Question: I'm trying to deploy my C++ program. Every functionality of it works if I run the program from the VS IDE (release mode). When I ordinarily run the same executable, the main window comes up fine and its non-OpenCV functionality works; but when I try to open a picture and have the program use OpenCV stuff (opening it invokes the use of several OpenCV manipulations on the picture), it crashes.
I ran 'windeployqt' from the Developer Command Prompt for VS 2017 successfully. It didn't copy the OpenCV dlls next to my executable, though, so I copied 'opencv_world400.dll' and 'opencv_ffmpeg400_64.dll' next to the other dlls. I assume this is the step where I'm missing something.
The folder looks like this now:

I'm using VS2017 with Qt5.10.1 and OpenCV4.0. I don't think I can insert relevant code as the project is quite big and it uses OpenCV functionality extensively.
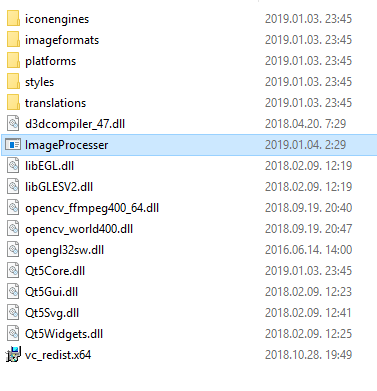
Answer: I figured it out, the problem was unrelated to OpenCV ('opencv_world400.dll' was sufficient to copy into the folder).
The problem was: I used Qt's 'applicationDirPath()', which returns the executable's path, to access a folder I was supposed to have previously created there, but did not. The program, if ran from VS, was accessing the existing folder in the folder, even though I was running the program in release mode and 'applicationDirPath()' was returning the executable's path in the folder. When I was running the same executable ordinarily, it couldn't find the folder and crashed.